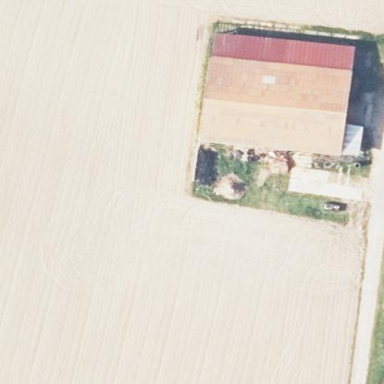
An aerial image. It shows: Farmyard area.